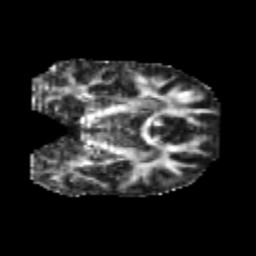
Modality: FA
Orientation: coronal
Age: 24
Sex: female
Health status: healthy
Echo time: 0.074 s